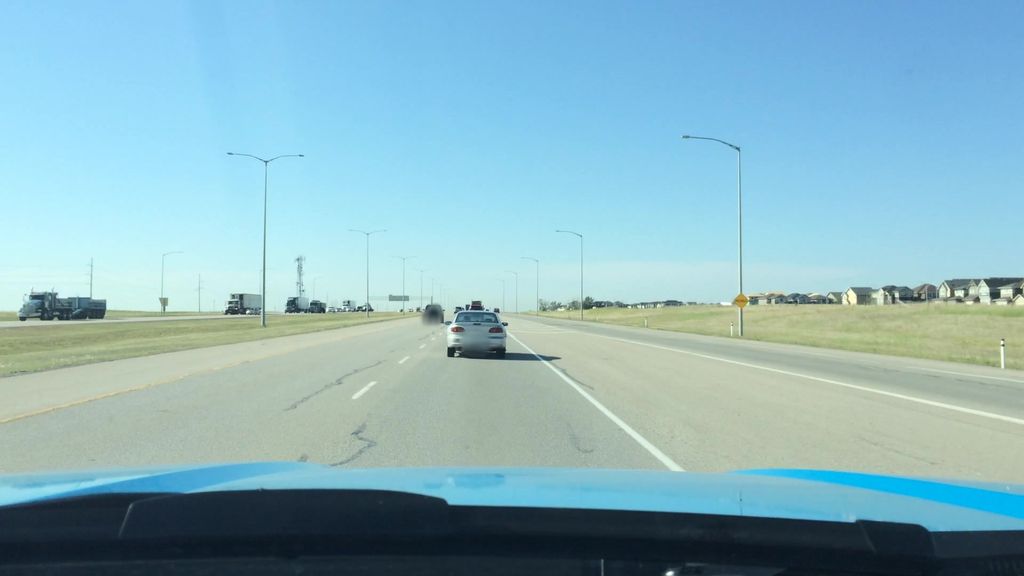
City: calgary